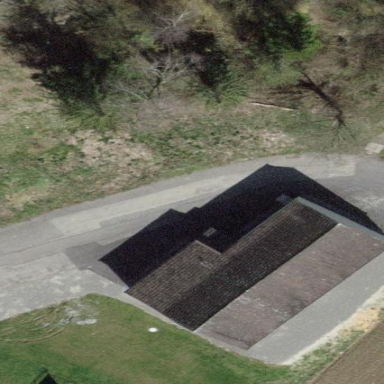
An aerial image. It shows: Building with tile roof.